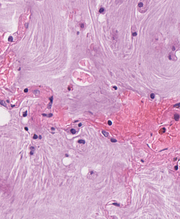
Tumor epithelial tissue: no
Tumor-associated stroma tissue: no
Normal tissue: yes